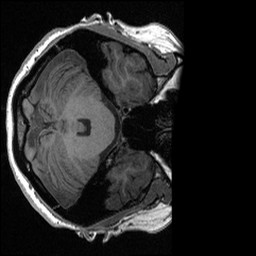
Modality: T1w
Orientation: axial
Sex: female
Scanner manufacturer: ge
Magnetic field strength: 3 T
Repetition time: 0.0064 s
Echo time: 0.00281 s